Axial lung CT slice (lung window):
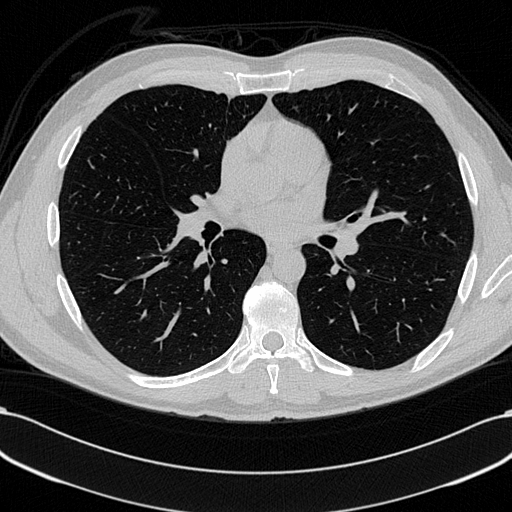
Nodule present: no